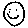
Label: smiley face